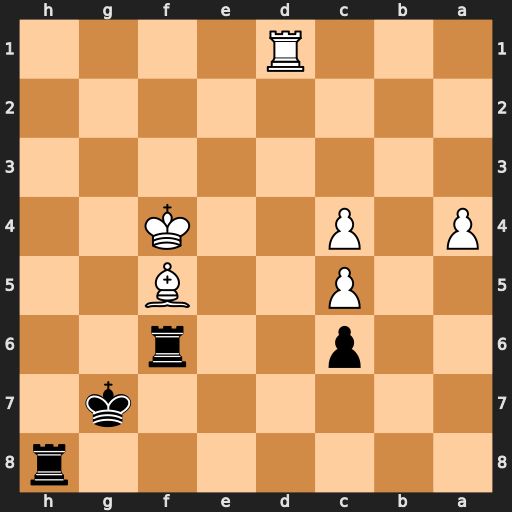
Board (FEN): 7r/6k1/2p2r2/2P2B2/P1P2K2/8/8/3R4
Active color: b
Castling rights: -
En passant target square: -
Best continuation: Rh5 Rg1+ Kh6